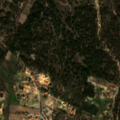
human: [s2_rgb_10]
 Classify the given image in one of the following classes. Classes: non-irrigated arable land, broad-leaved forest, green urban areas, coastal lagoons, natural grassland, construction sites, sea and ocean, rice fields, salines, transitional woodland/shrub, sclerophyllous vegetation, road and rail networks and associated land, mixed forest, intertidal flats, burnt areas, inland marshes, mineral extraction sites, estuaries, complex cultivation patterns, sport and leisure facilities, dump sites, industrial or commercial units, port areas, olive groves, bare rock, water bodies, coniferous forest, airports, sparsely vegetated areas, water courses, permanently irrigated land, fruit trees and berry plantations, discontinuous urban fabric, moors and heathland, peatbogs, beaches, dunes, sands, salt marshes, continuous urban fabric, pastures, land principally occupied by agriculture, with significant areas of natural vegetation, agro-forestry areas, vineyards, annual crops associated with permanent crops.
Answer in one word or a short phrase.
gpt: discontinuous urban fabric, pastures, complex cultivation patterns, broad-leaved forest